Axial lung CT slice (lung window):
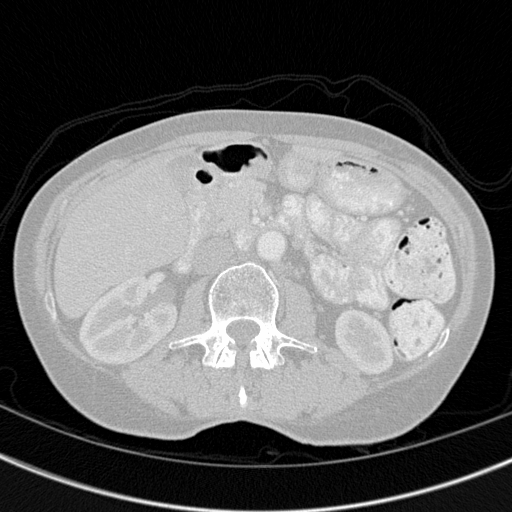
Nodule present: no